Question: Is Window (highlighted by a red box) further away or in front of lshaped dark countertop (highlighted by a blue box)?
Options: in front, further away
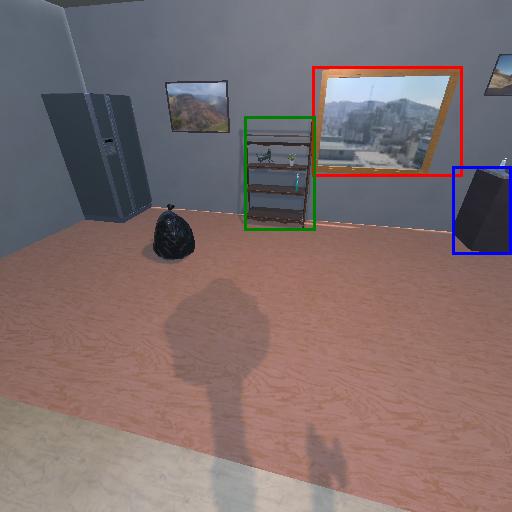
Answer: in front